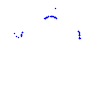
Particle: proton